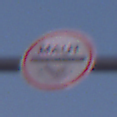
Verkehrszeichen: MautflichtigeStrecke
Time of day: SunriseSunset
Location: Outdoor (Nature)
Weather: Clear
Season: NotSpecified
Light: Natural